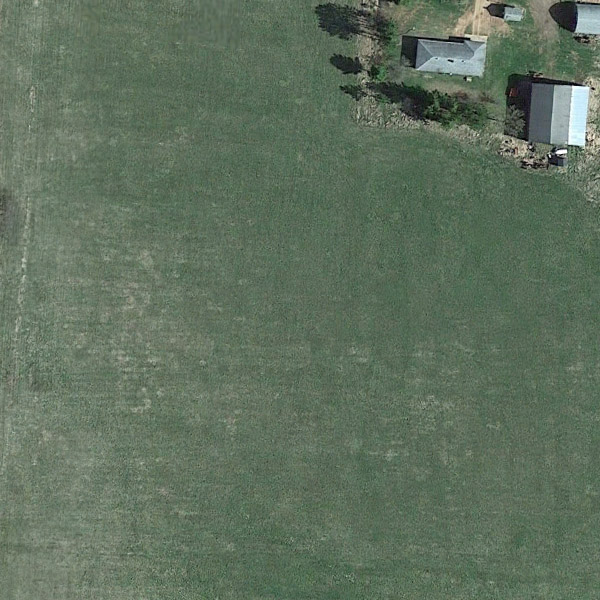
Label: Meadow